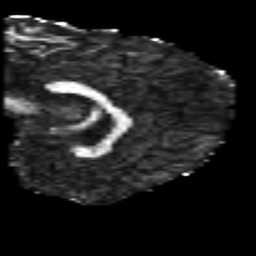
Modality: FA
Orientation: sagittal
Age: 19
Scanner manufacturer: philips
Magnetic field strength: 3 T
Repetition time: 8.6 s
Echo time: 0.127 s